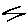
Label: zigzag